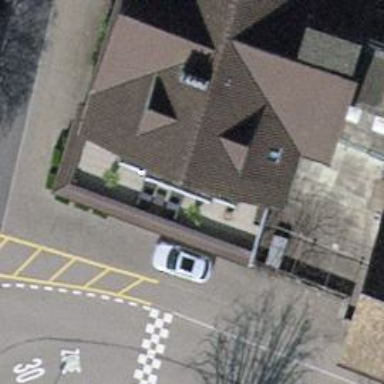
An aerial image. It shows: Café that also functions as bakery.